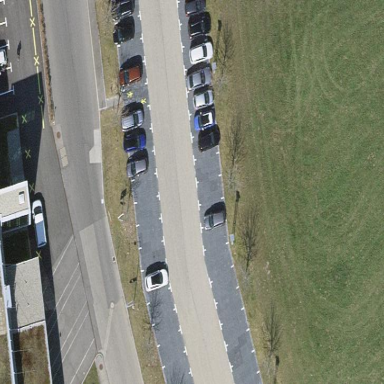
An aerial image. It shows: Parking area.